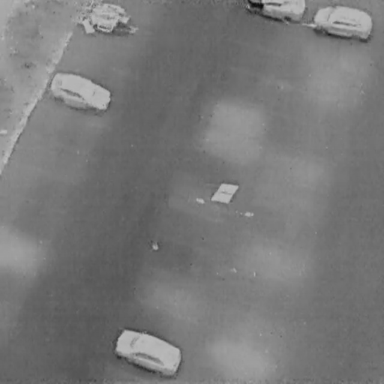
There is a DontCare in the infrared image.